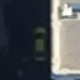
Vehicle type: Taxi